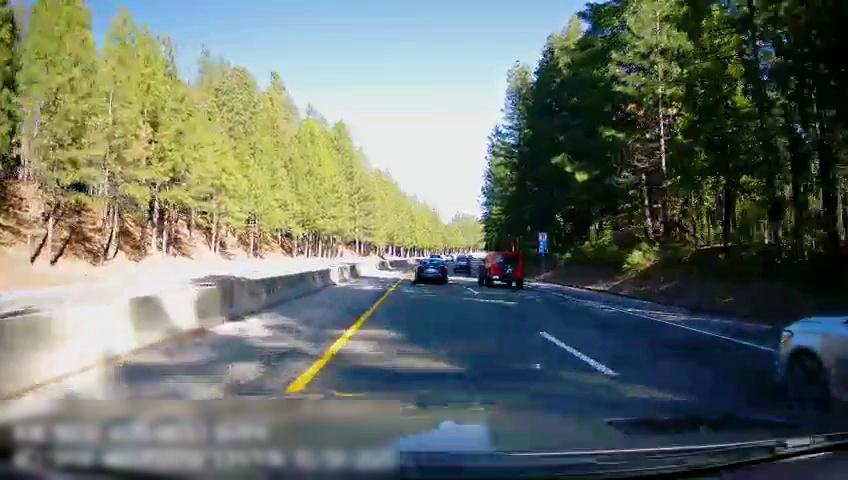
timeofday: Day
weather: Sunny
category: Drivable Space
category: Drivable Space
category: Vehicles | SUV
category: Vehicles | SUV
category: Vehicles | Car
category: Vehicles | Car
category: Lanes | Current Lane
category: Lanes | Current Lane
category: Lanes | Alternate Lane
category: Traffic | Signs